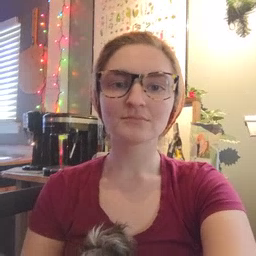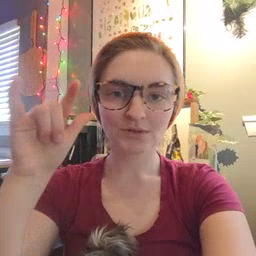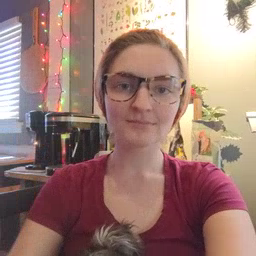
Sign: airplane